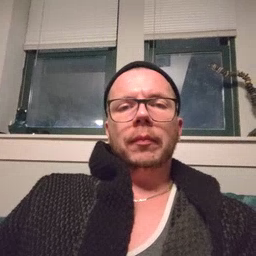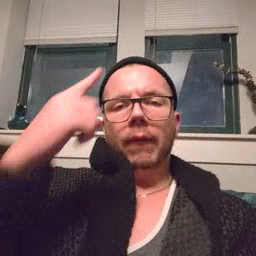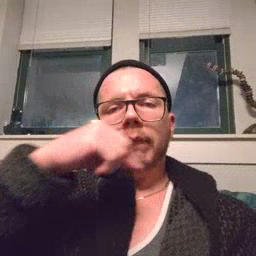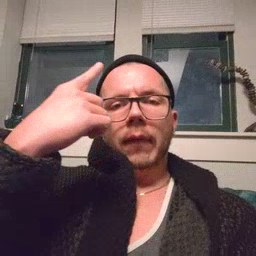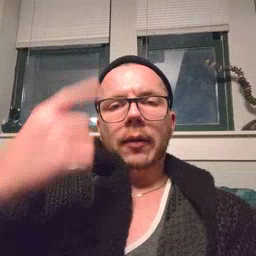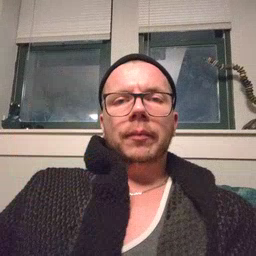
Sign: face